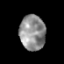
Tissue: prostate
Cell type: NK cells
Senescence score: 0.2827
Nuclear area (px): 882
Mean DAPI intensity: 144.178